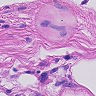
Metastatic tissue present: yes